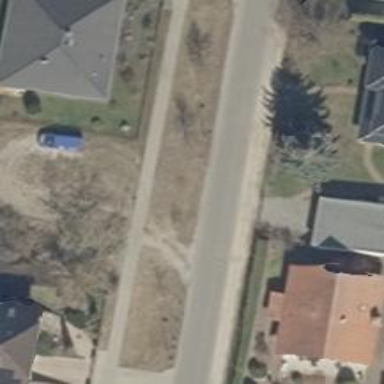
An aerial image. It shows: Driveway.